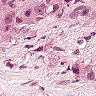
Metastatic tissue present: yes